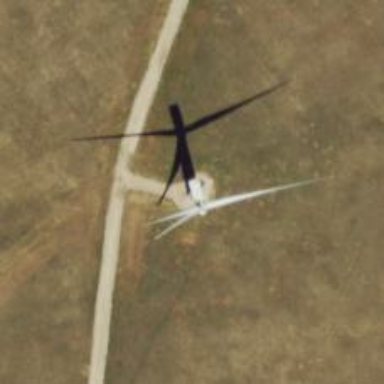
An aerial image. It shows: Wind generator using wind turbines of horizontal axis.